Aerial crown-view tile of a tropical tree (Barro Colorado Island, Panama), acquired 20240813:
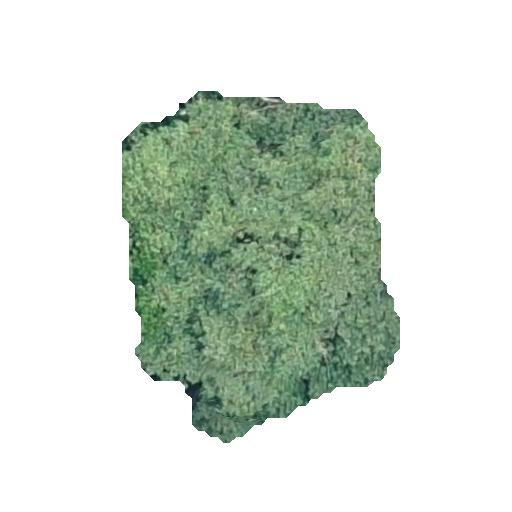
Species: Chrysophyllum cainito
GBIF accepted scientific name: Chrysophyllum cainito
Crown area: 112.205 m²